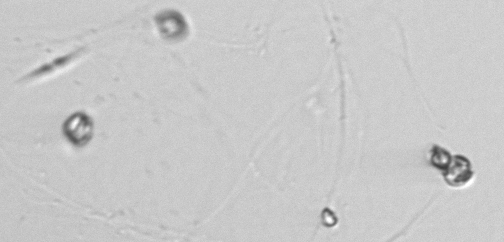
Label: Thalassiosira_sp_aff_mala